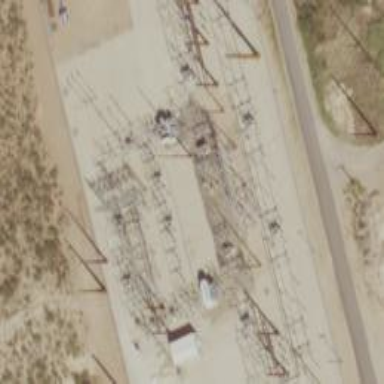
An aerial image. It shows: Switch for power supply.